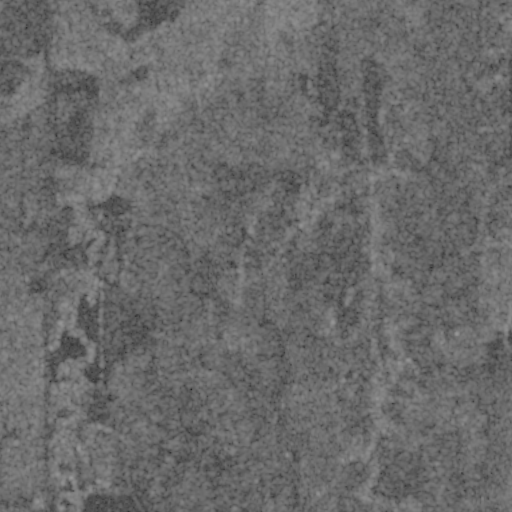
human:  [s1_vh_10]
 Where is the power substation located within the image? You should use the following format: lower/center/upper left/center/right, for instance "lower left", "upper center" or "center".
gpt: The power substation is located in the lower left of the image.
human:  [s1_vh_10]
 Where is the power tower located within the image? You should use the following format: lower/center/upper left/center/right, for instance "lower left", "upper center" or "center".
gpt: The power tower is located in the lower left of the image.
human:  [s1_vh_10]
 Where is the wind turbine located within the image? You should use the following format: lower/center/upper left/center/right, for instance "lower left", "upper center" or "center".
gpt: The wind turbine is located in the lower right of the image.
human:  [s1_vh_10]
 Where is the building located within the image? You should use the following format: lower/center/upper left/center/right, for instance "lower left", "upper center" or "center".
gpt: There is no building in the image.

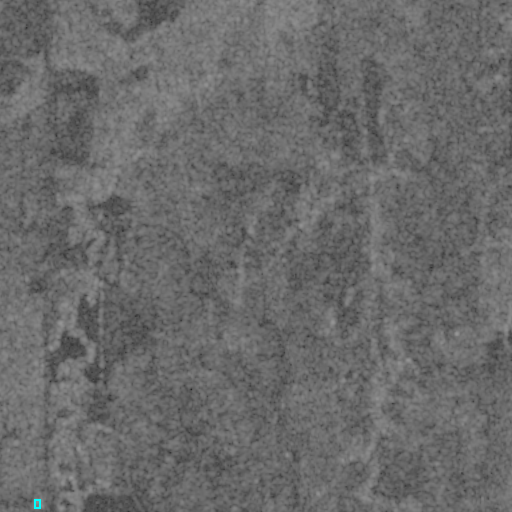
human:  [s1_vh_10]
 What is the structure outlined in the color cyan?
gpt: The structure outlined in cyan is a power substation.
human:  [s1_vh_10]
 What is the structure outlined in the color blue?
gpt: There is no blue outline.